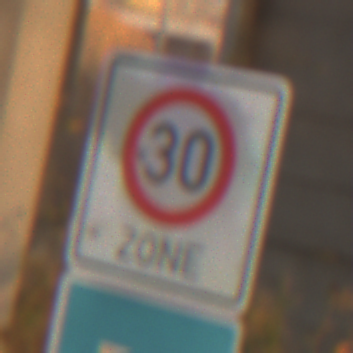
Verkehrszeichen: BeginnZone30
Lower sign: Sackgasse
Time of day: SunriseSunset
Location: Roofed (Suburban)
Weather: Clear
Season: NotSpecified
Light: Natural